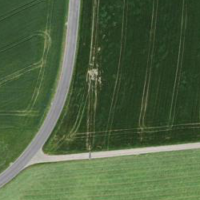
EUNIS habitat code: 52
Species observed at this site:
Vulpes vulpes